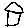
Label: house